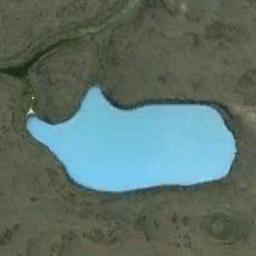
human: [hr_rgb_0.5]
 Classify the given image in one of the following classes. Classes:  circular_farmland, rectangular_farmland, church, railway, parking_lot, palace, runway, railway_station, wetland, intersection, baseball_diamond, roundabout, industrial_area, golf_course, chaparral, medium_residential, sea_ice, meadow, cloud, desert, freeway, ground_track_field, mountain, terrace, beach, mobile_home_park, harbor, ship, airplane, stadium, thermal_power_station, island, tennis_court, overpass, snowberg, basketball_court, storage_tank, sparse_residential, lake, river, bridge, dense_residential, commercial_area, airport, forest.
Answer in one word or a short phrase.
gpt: lake